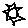
Label: sun